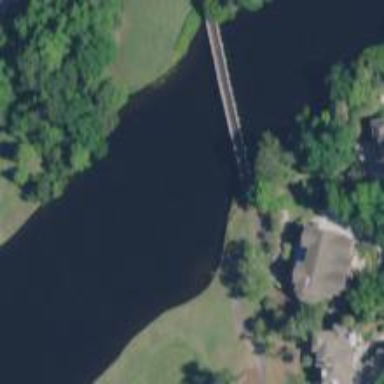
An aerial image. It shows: Path bridge crossing golf cartpath.